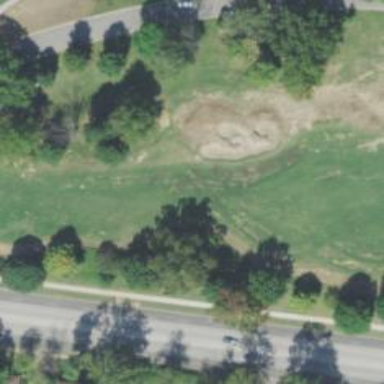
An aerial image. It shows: Golf hole.